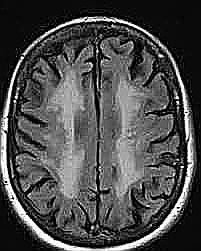
Label: notumor